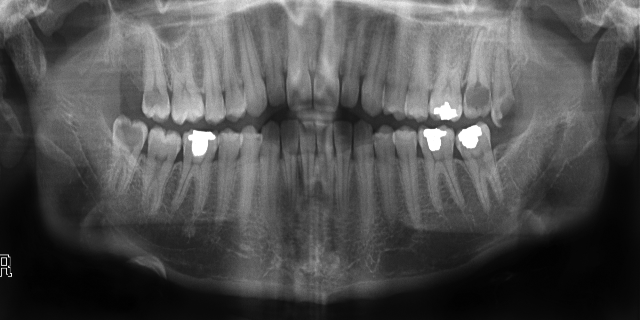
adult